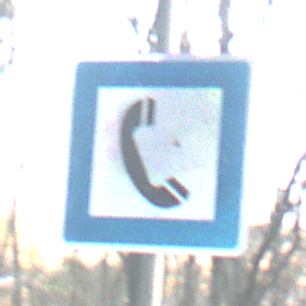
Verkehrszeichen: Fernsprecher
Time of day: SunriseSunset
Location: Outdoor (Nature)
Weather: Clear
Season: Winter
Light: Natural